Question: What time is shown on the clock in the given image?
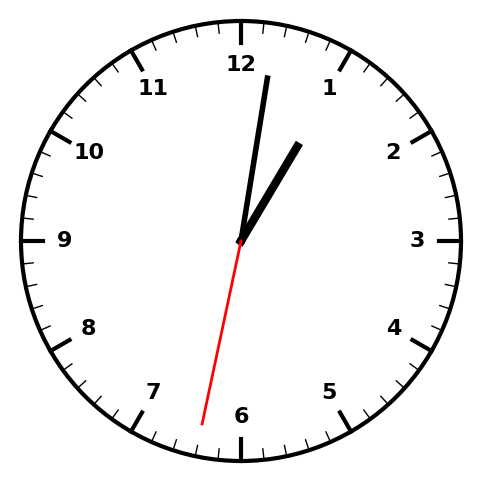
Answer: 01:01:32